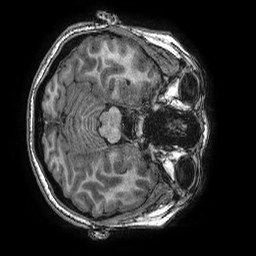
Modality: T1w
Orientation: axial
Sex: female
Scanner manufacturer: ge
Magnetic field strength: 3 T
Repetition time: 0.0077 s
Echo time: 0.003436 s